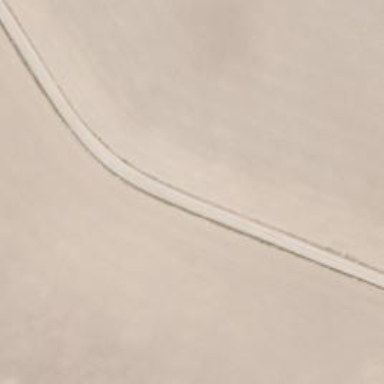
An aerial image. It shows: Simple road.